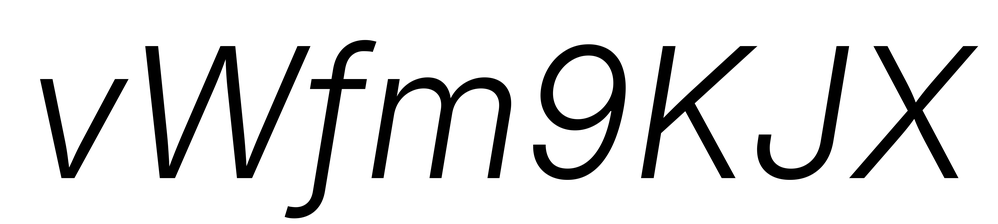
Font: Inter-Italic_Light_Italic